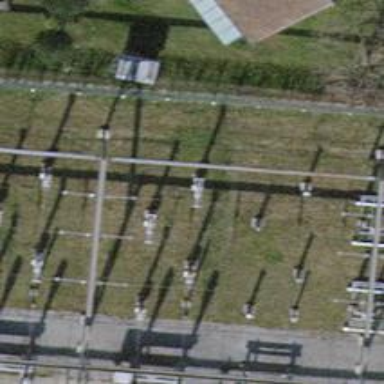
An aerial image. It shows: Power line in the image.